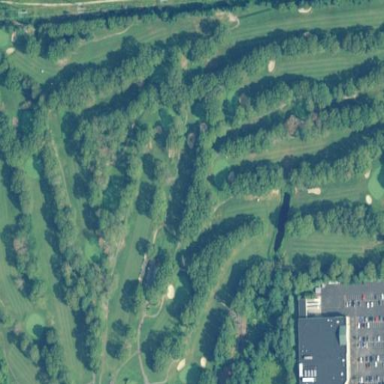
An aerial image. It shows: Golf course surrounded by greenery.